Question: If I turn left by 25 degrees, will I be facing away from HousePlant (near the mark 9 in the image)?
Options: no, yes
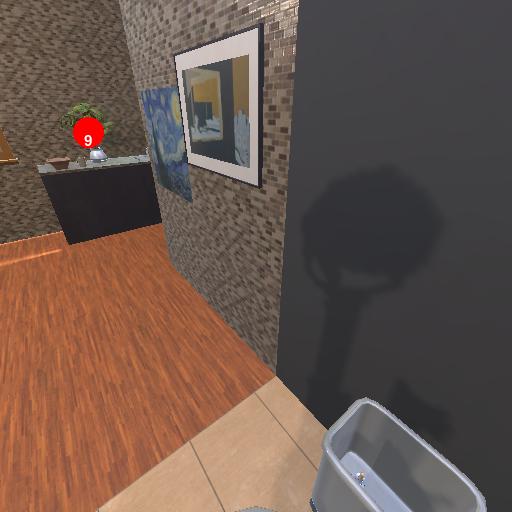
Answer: no